Interaction volume radius: 10 \u00c5
Interaction volume height: 15 \u00c5
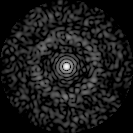
Disorder parameter: 0.8357